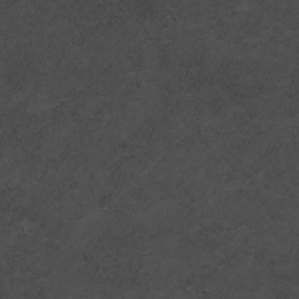
Label: non_frost